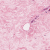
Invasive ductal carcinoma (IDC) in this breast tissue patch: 0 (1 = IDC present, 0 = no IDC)